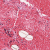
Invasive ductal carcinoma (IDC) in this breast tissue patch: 0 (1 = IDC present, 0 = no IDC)